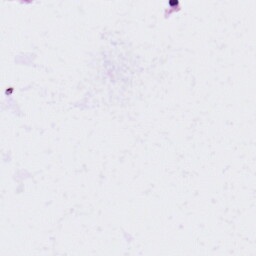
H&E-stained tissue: Lung